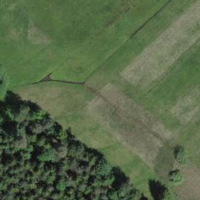
EUNIS habitat code: 52
Species observed at this site:
Primula veris
Prunus padus
Anacamptis morio